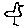
Label: bird